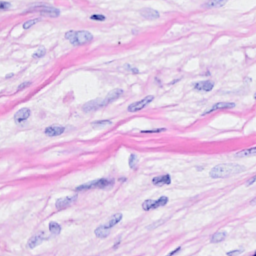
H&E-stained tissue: Breast